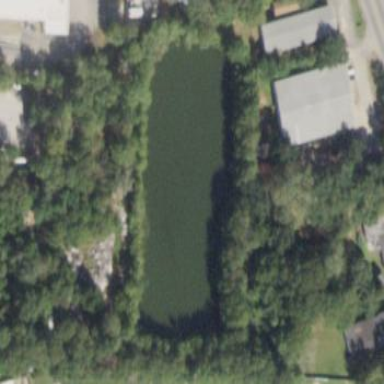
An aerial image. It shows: Peaceful pond surrounded by nature.